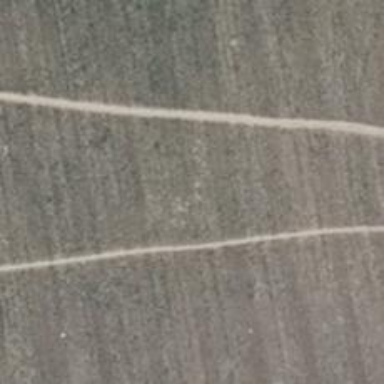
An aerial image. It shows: Dirt path.